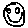
Label: smiley face